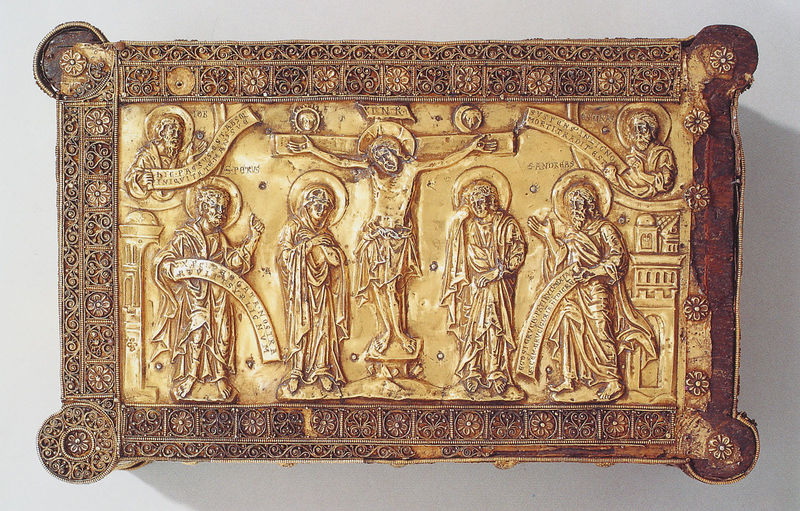
Titel: Katharinenreliquiar
Standort: Quedlinburg (EU - D - Sachsen-Anhalt)
Schlagwörter: frau, holz, haus, architektur, gold, turm, relief, schrift, tafel, ornamente, verzierung, metall, bronze, kreuz, rechteck, weinen, bucheinband, heiligenschein, christus, jesus, kreuzigung, gothik, beweinung, latein, schriftband, rost, evangeliar, inri, spruchbänder, krezigung, 6